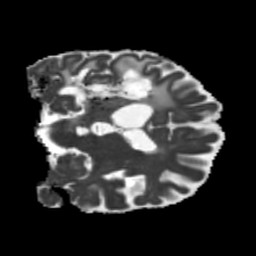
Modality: MD
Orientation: coronal
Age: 56
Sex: male
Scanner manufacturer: siemens
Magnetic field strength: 3 T
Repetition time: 5.25 s
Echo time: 0.08 s